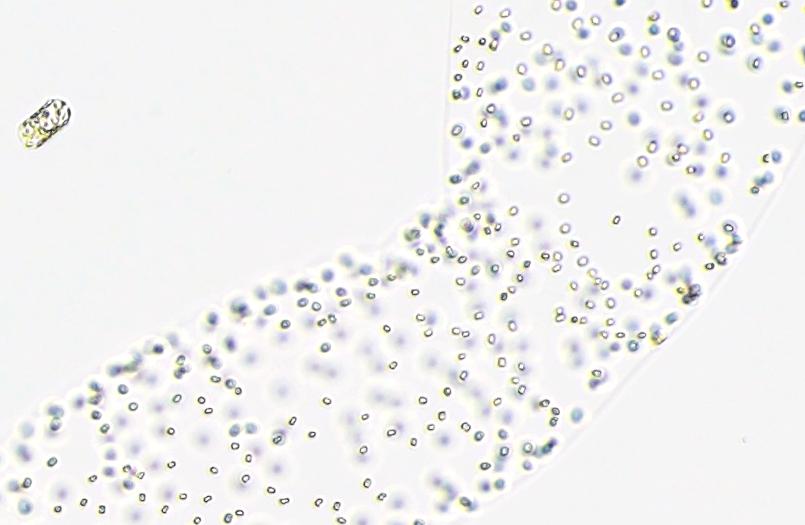
Label: Phaeocystis